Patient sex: M
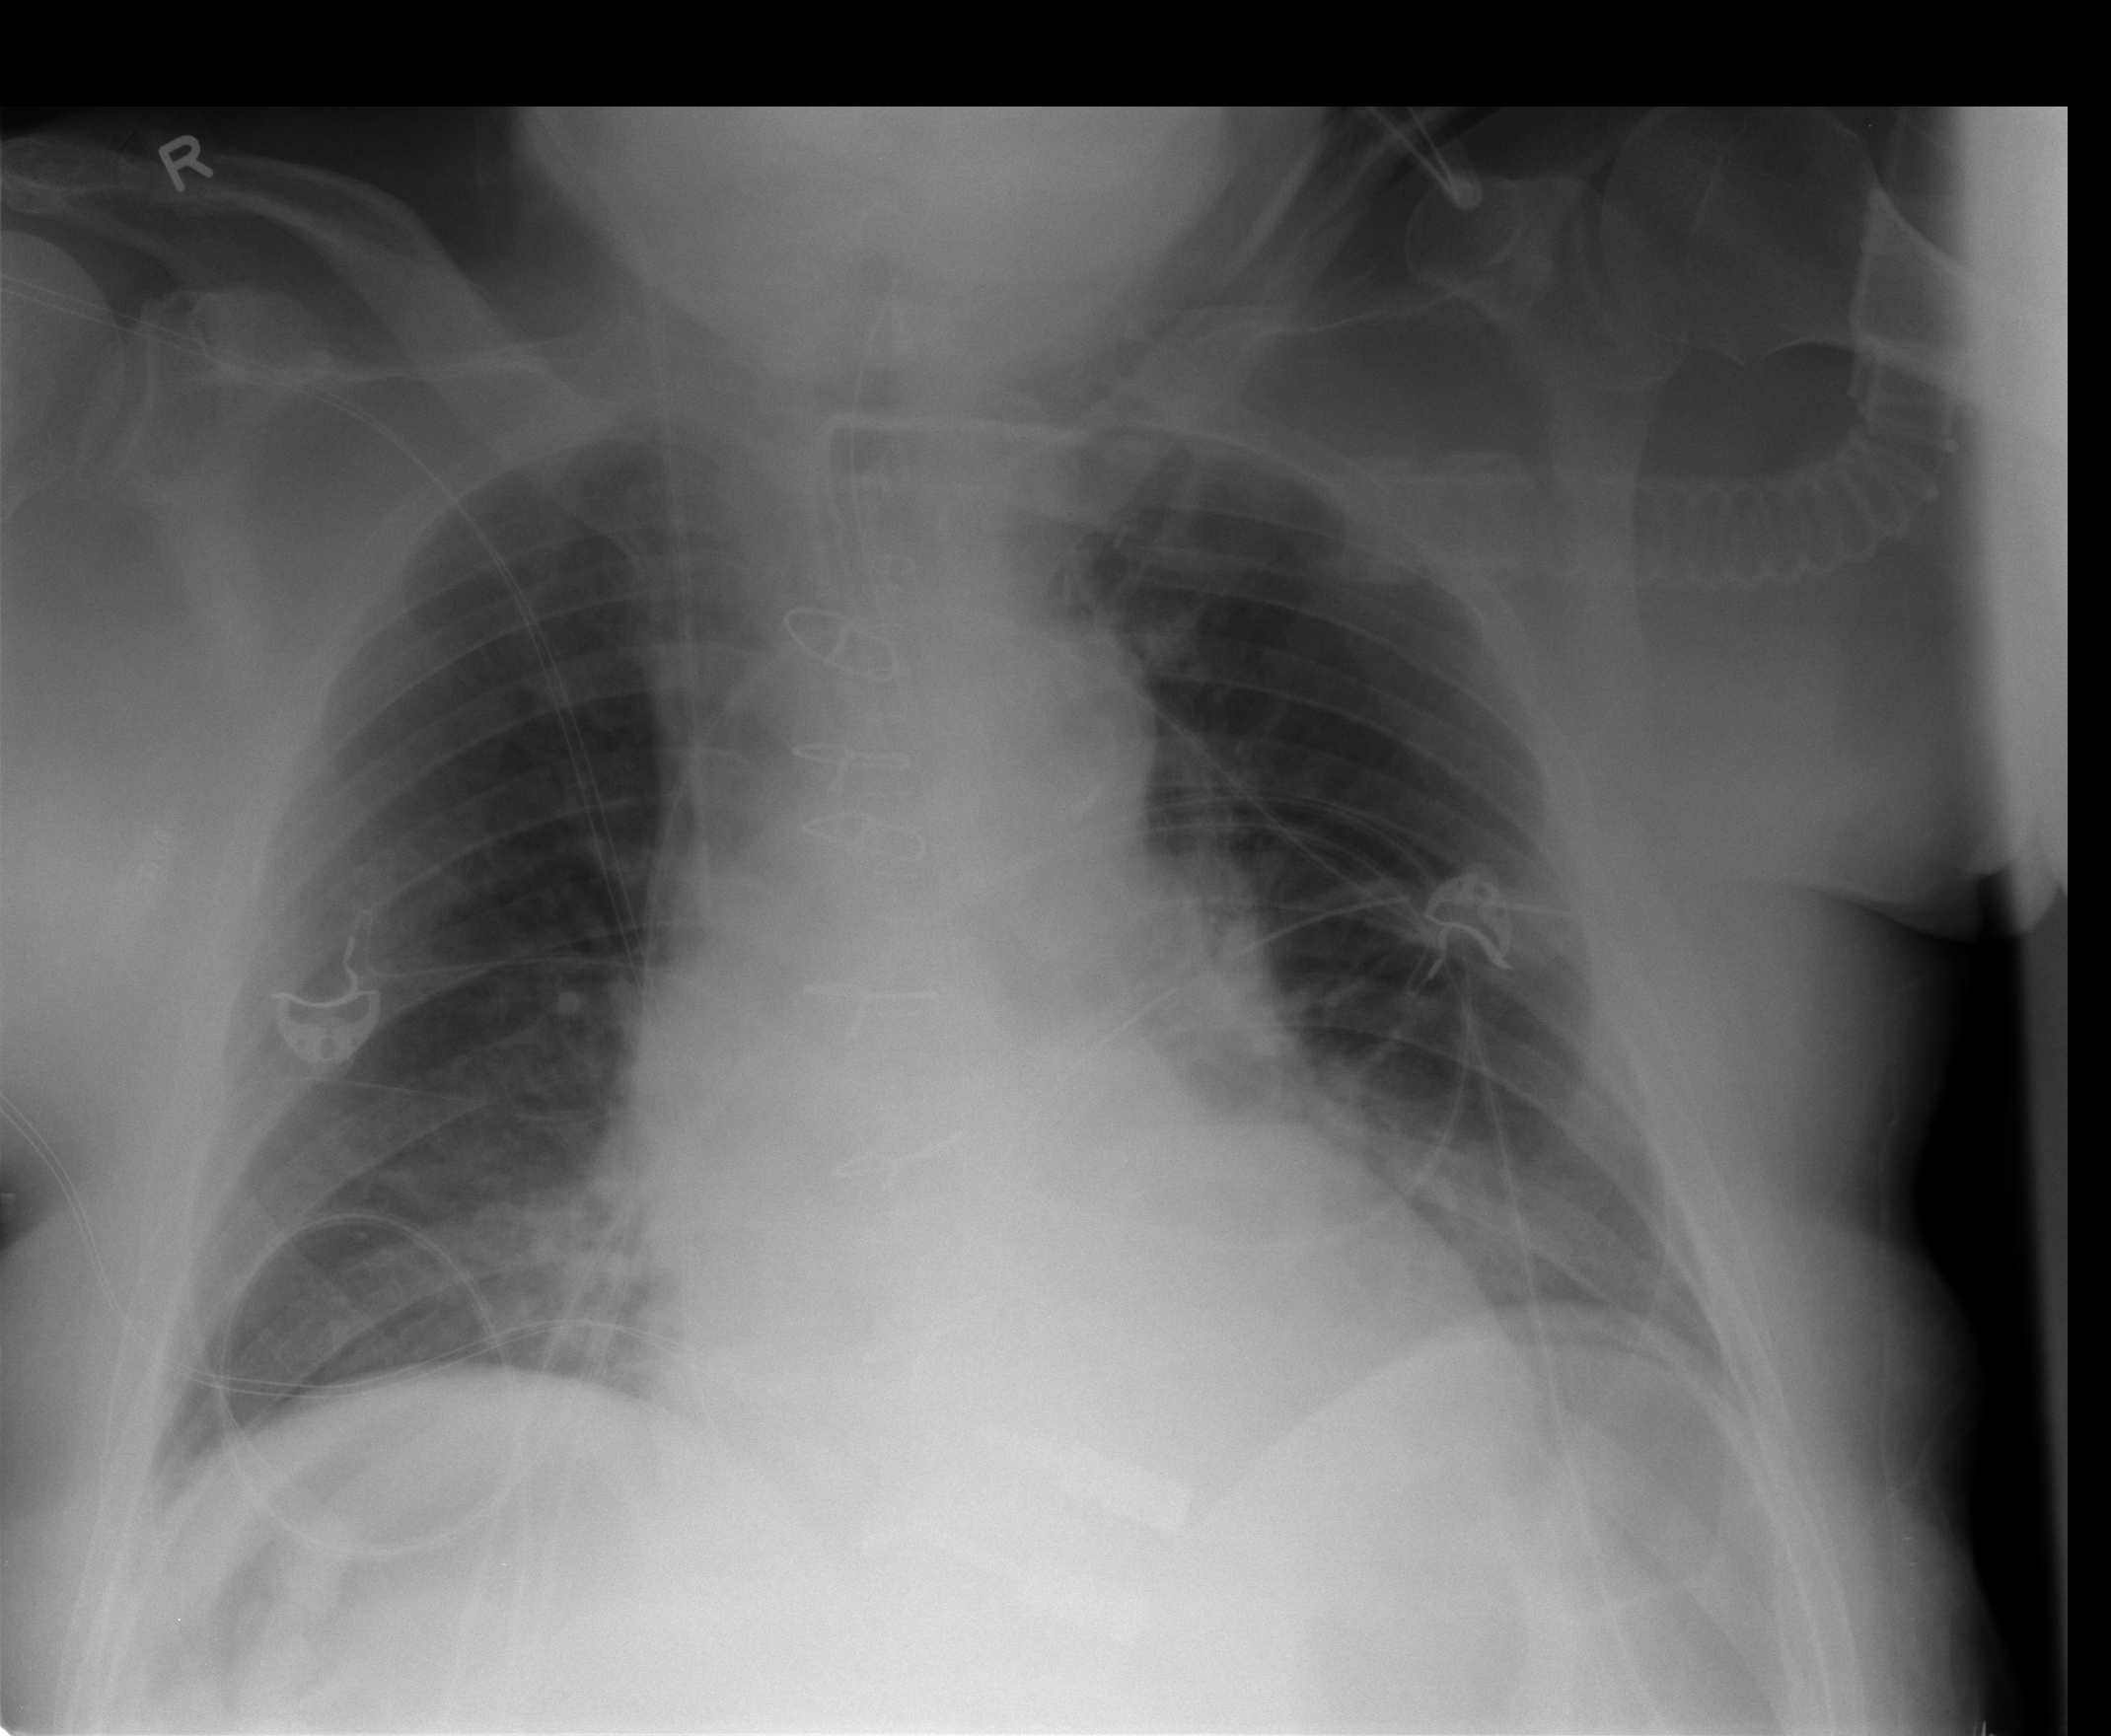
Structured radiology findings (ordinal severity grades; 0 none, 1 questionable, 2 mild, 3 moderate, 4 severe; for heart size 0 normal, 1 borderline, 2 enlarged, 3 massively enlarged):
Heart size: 1
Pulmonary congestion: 2
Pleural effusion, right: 0
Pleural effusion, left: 0
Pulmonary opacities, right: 0
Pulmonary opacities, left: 0
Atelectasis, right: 2
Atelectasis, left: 2